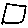
Label: square